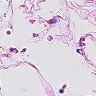
Metastatic tissue present: no